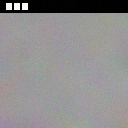
Screen state: on